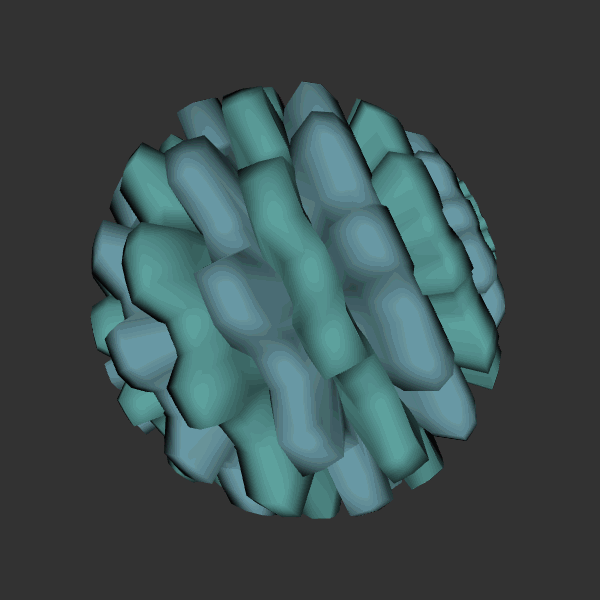
Background: dark